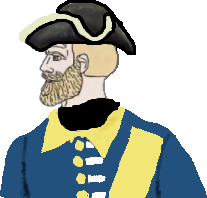
Label: 4_Yes_Chad